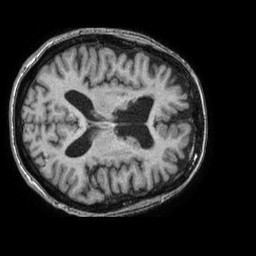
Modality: T1w
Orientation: axial
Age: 73
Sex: female
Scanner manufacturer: philips
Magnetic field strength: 1.5 T
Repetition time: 0.00753 s
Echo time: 0.003415 s